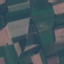
Land use / land cover: AnnualCrop